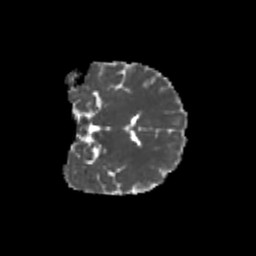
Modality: MD
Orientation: coronal
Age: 20
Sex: female
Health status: healthy
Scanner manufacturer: philips
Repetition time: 7.395 s
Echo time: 0.08599 s